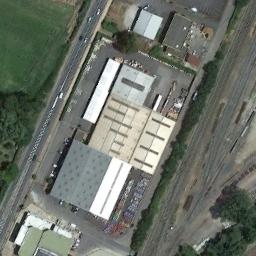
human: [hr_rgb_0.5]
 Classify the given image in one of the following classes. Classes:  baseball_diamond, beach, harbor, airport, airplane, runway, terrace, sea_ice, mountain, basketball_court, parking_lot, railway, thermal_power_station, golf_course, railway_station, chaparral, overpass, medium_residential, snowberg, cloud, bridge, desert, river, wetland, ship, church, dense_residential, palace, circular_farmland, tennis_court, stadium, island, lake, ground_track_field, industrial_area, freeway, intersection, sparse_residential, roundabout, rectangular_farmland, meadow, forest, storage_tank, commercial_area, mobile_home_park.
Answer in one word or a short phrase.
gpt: industrial_area